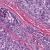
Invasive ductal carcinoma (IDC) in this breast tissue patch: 0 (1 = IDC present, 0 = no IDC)